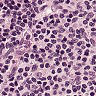
Metastatic tissue present: no